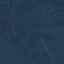
Land use / land cover: Forest